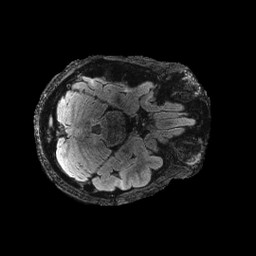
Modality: FLAIR
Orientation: axial
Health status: ill
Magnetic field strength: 3 T